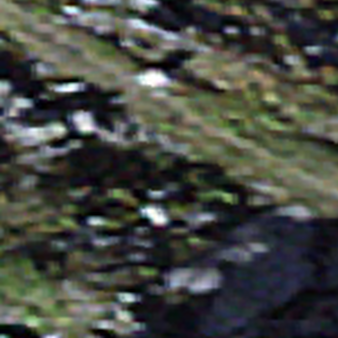
Label: other